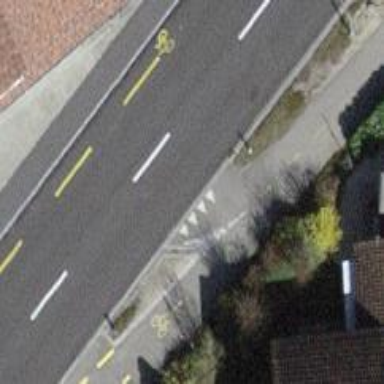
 featuring designated cycle lane on the left."